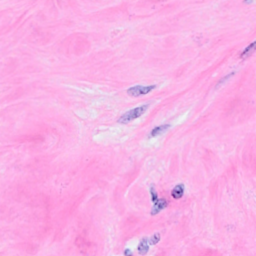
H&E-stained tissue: Breast